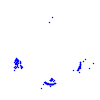
Particle: kaon